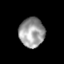
Tissue: skin
Cell type: Epithelial cells
Senescence score: 0.6923
Nuclear area (px): 726
Mean DAPI intensity: 156.548